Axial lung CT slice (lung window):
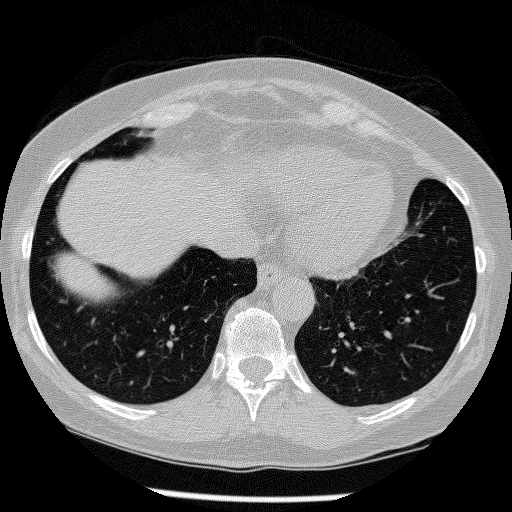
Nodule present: no